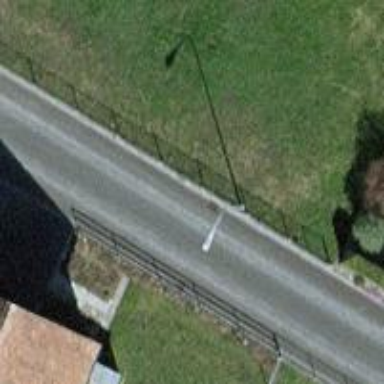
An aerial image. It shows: Smoothly paved residential road.